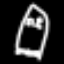
Label: angel